Field crop: tomato
Growth stage: 2
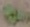
Species: solanum